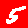
Digit: 5